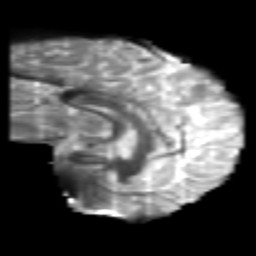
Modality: T2w
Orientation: sagittal
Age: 24
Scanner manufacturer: philips
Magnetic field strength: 3 T
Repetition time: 8.432 s
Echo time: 0.1273 s